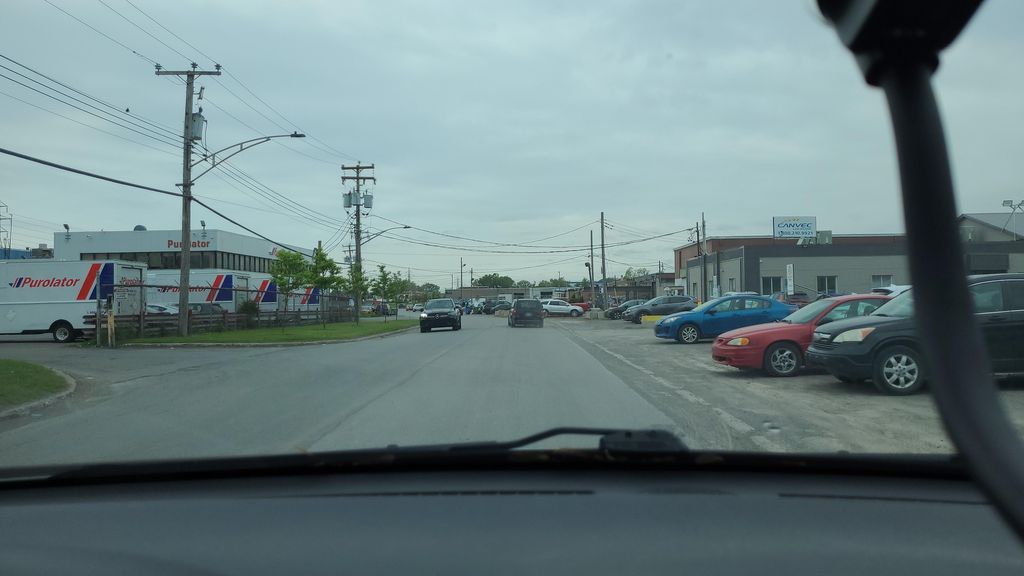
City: montreal